Interaction volume radius: 5 \u00c5
Interaction volume height: 25 \u00c5
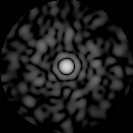
Disorder parameter: 0.8353